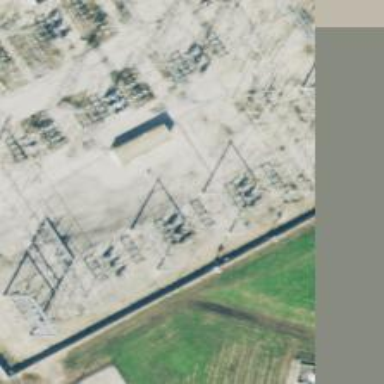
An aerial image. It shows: Switch for power supply.